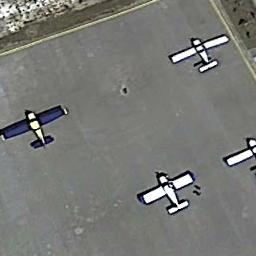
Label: airplane